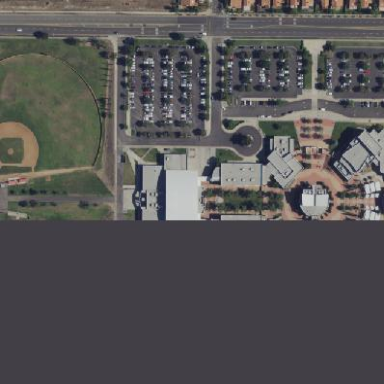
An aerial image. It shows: School.